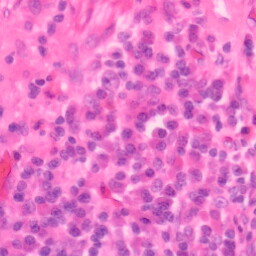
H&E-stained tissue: Colon